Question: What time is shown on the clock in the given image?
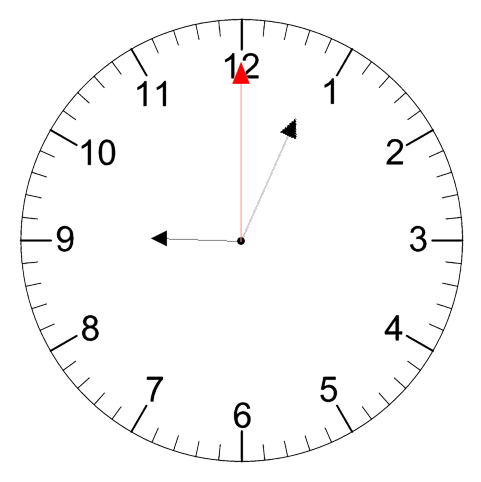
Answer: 09:04:00